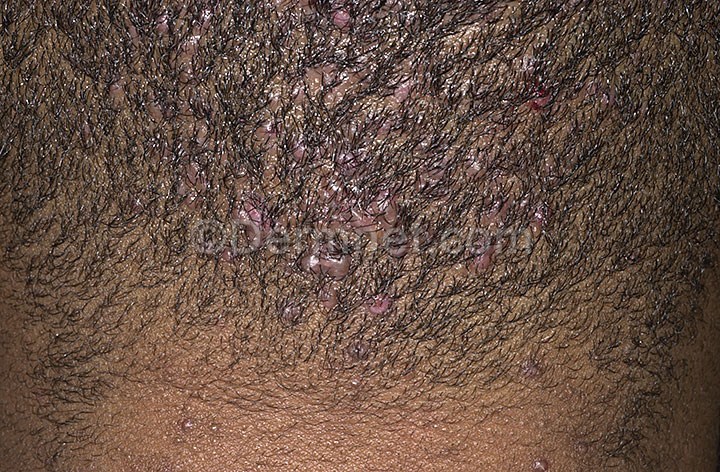
Disease: Hair Loss Photos Alopecia and other Hair Diseases